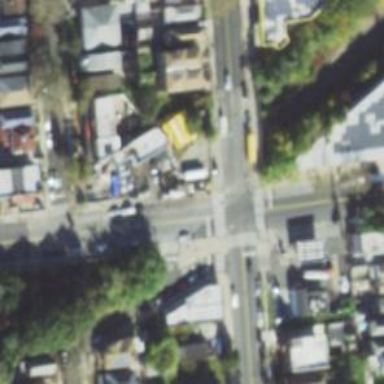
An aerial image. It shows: Footway located on traffic island.